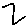
Label: zigzag